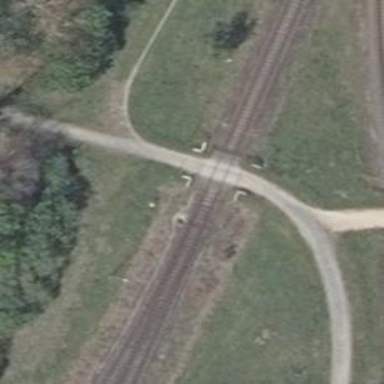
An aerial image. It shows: Railway switch.